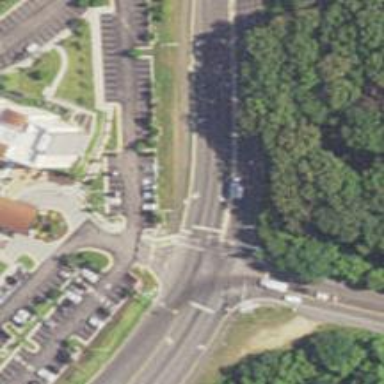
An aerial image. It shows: Secondary road with separate asphalt sidewalks.